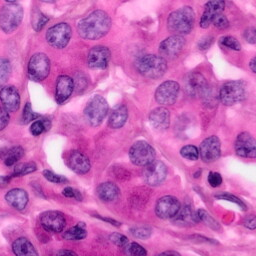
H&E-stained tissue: Pancreatic